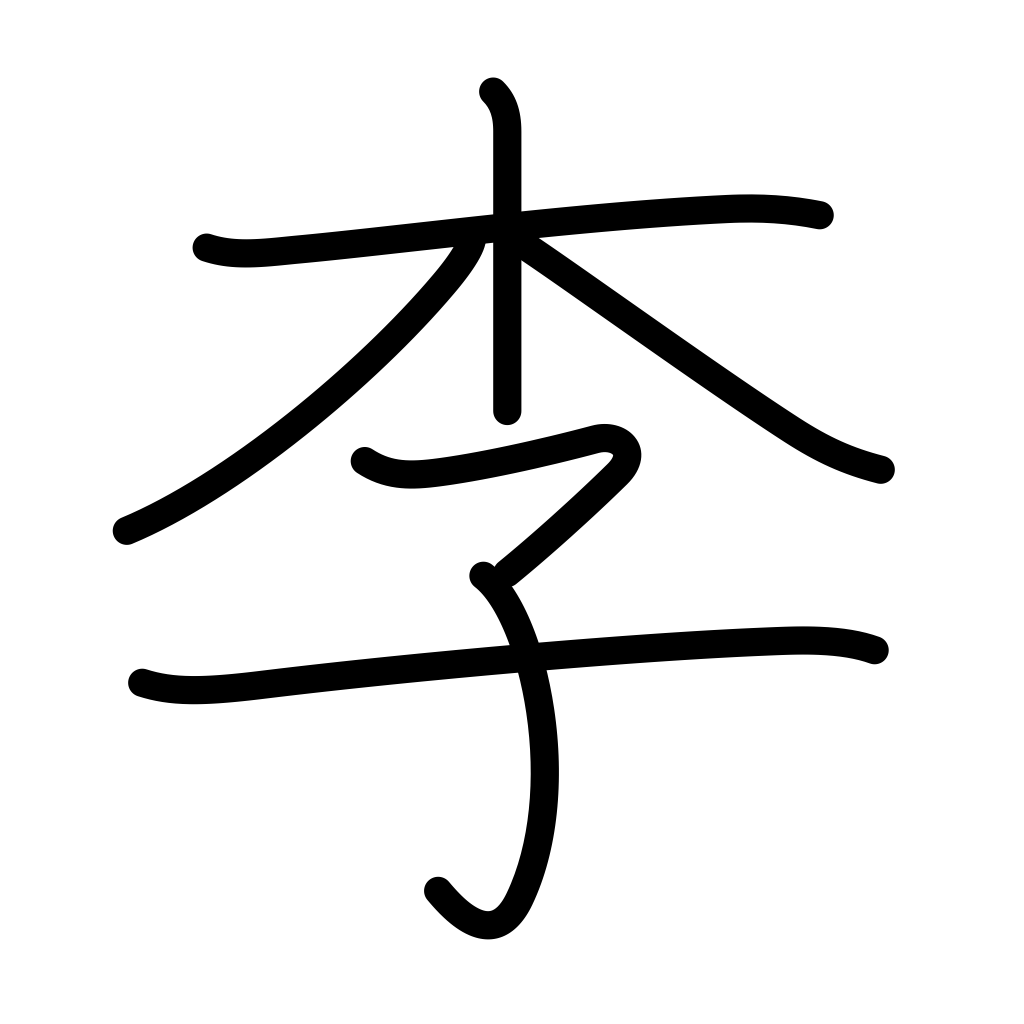
Meaning: plum